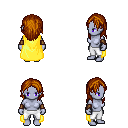
a pixel art fantasy rpg character, female body template, dark elf, purple skin, yellow cape, white pants, brunette long hairstyle, leather bracers, four views (front, back, left, right), 2x2 character sprite sheet, small pixel art, hard edges, no anti-aliasing